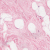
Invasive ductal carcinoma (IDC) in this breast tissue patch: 0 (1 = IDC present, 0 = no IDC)